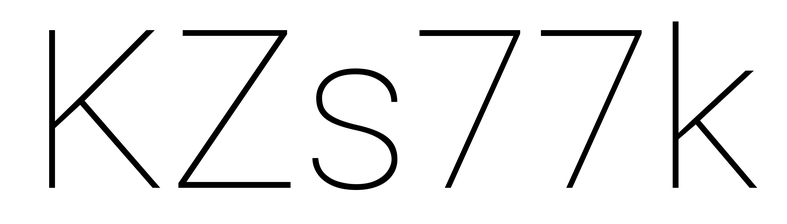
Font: Roboto_Thin